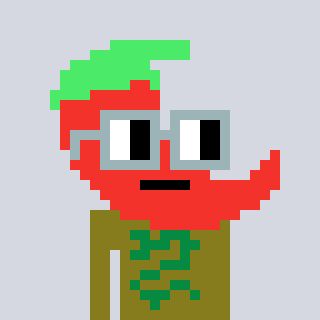
a pixel art character with square dark gray glasses, a chilli-shaped head and a gunk-colored body on a cool background